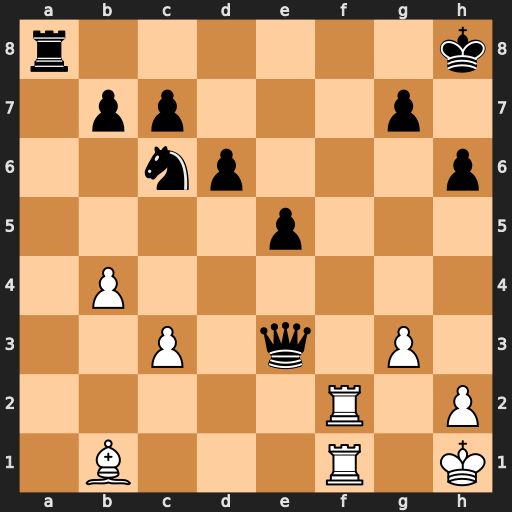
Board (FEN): r6k/1pp3p1/2np3p/4p3/1P6/2P1q1P1/5R1P/1B3R1K
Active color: w
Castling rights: -
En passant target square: -
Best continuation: Rf8+ Rxf8 Rxf8#